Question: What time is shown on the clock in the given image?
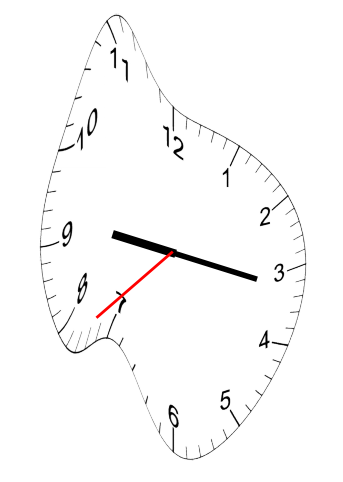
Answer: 09:16:38